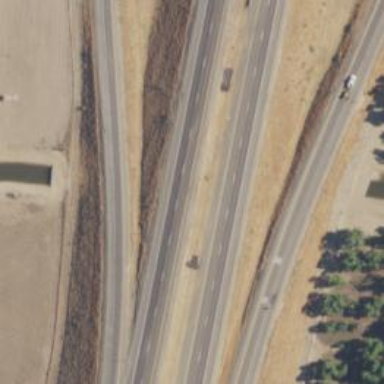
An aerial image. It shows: Expressway with asphalt surface classified as trunk highway.